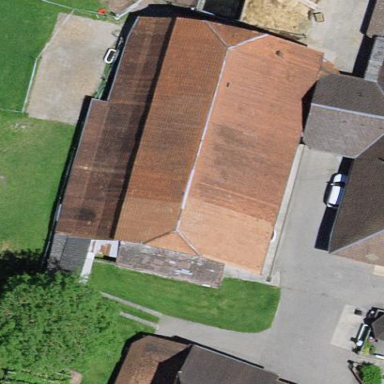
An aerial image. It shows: Rural barn.